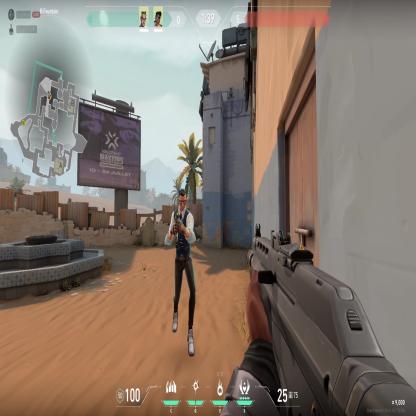
Label: teammate